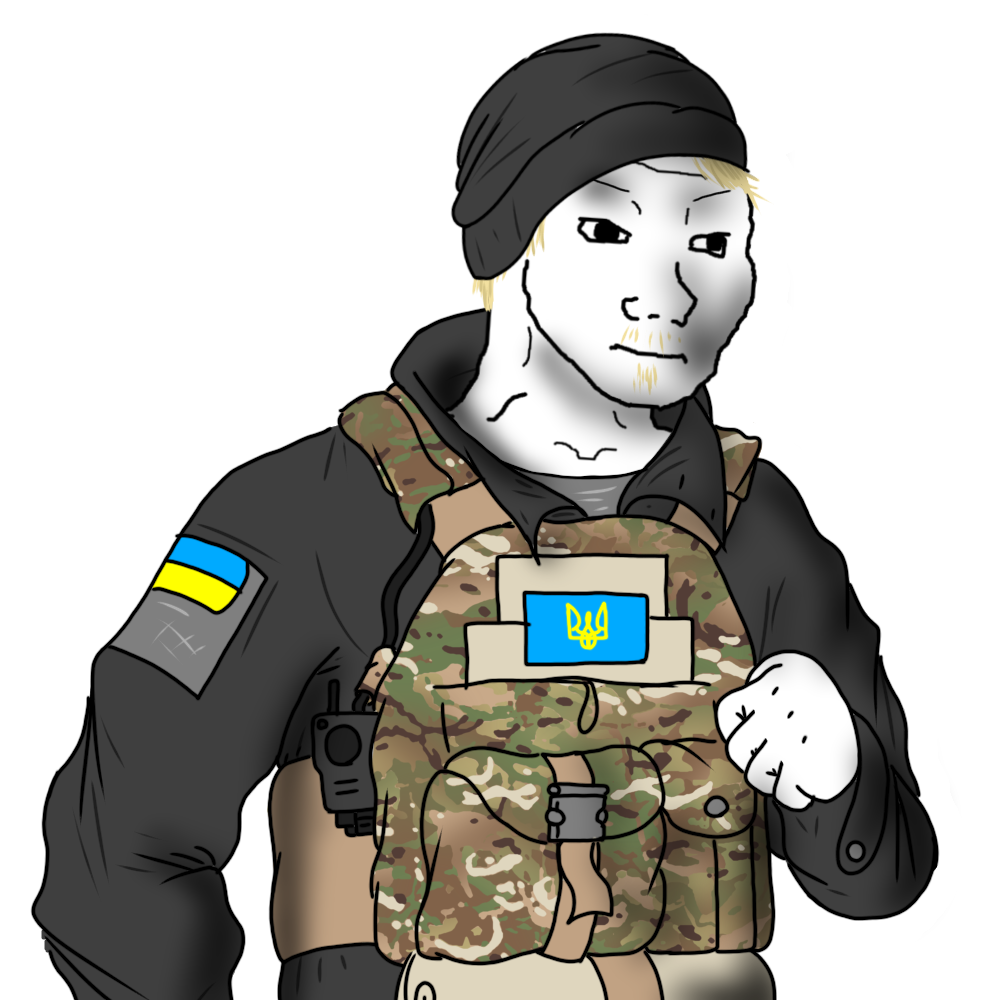
Label: 5_unsorted